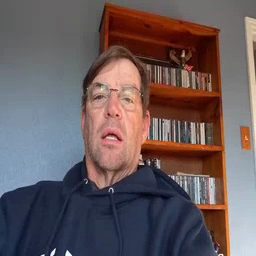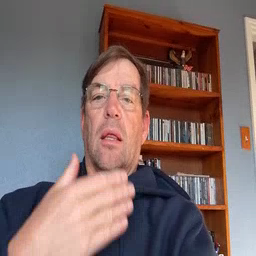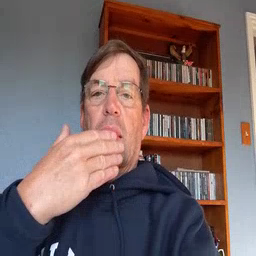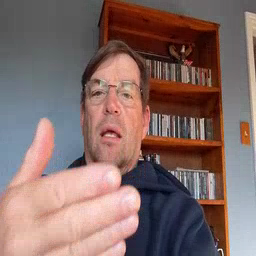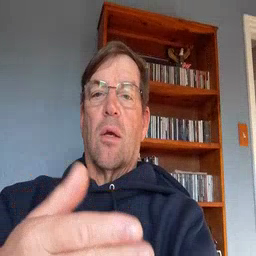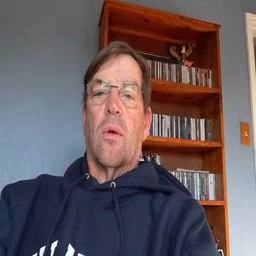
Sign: thankyou